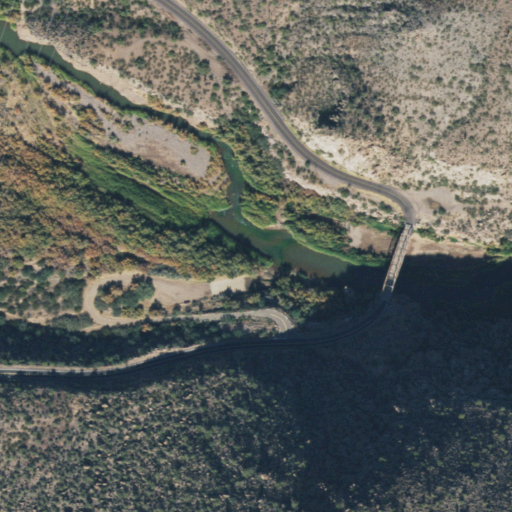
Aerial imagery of valley in Arizona named Salt River Canyon containing shrub, open development, woody wetlands, open water, low intensity development, and medium intensity development